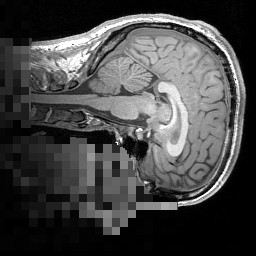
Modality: T1w
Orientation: sagittal
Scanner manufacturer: siemens
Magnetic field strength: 3 T
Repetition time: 1.5 s
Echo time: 0.00291 s